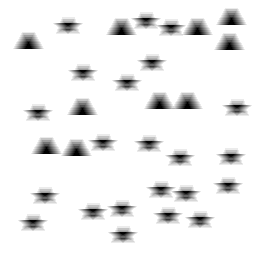
Squares: 0
Triangles: 10
Stars: 22
Total shapes: 32